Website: lowes
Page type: billing-address
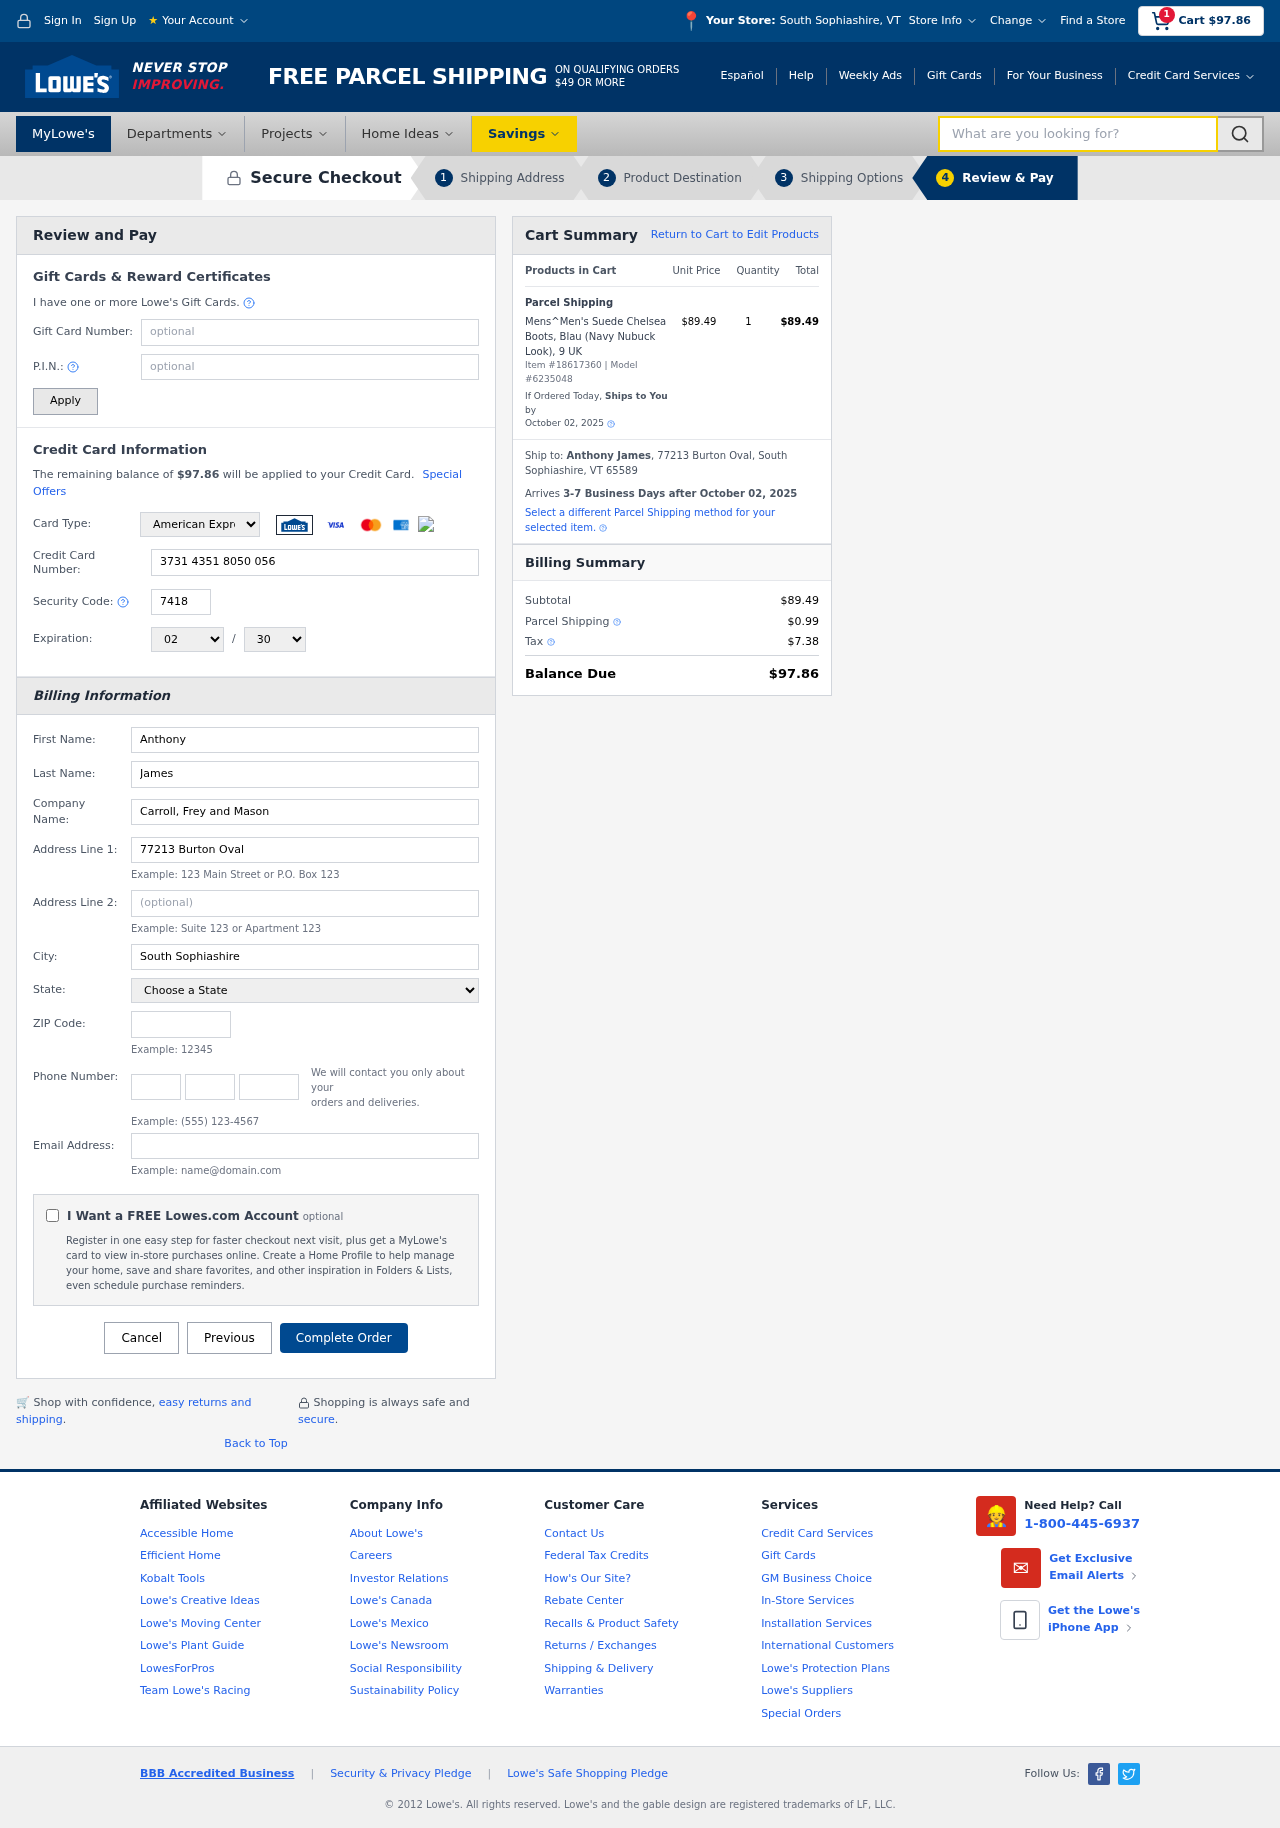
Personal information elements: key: PII_CARD_CVV
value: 7418
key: PII_CARD_EXPIRY_MONTH
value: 02
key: PII_CARD_EXPIRY_YEAR
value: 30
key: PII_CARD_NUMBER
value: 3731 4351 8050 056
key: PII_CARD_TYPE
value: American Express
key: PII_CITY
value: South Sophiashire
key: PII_CITY_STATE
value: South Sophiashire, VT
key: PII_COMPANY
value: Carroll, Frey and Mason
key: PII_EMAIL
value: ajames@yahoo.com
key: PII_FIRSTNAME
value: Anthony
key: PII_FULLNAME
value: Anthony James
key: PII_LASTNAME
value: James
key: PII_PHONE_AREA
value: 557
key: PII_PHONE_PREFIX
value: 563
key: PII_PHONE_SUFFIX
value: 1080
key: PII_POSTCODE
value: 65589
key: PII_STATE
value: Vermont
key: PII_STREET
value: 77213 Burton Oval
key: PII_CITY_STATE_ZIP
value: South Sophiashire, VT 65589
Product elements: key: PRODUCT1_NAME
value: Mens^Men's Suede Chelsea Boots, Blau (Navy Nubuck Look), 9 UK
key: PRODUCT1_PRICE
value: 89.49
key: PRODUCT1_QUANTITY
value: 1
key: PRODUCT_ITEM_NUMBER
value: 18617360
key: PRODUCT_MODEL_NUMBER
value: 6235048
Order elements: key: ORDER_SUBTOTAL
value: $97.86
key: ORDER_TOTAL
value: $97.86
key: ORDER_SHIPPING_DATE
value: October 02, 2025
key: ORDER_SUBTOTAL
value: $89.49
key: ORDER_DELIVERY_DATE
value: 3-7 Business Days after October 02, 2025
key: ORDER_SHIPPING_DATE2
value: October 02, 2025
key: ORDER_SUBTOTAL2
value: $89.49
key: ORDER_SHIPPING_COST
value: $0.99
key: ORDER_TAX
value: $7.38
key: ORDER_TOTAL2
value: $97.86
Search elements: key: HEADER_SEARCH
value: What are you looking for?